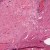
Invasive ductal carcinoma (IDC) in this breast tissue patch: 0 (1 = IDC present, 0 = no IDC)